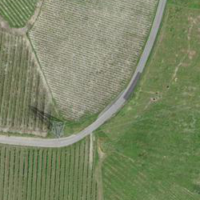
EUNIS habitat code: 40
Species observed at this site:
Pica pica